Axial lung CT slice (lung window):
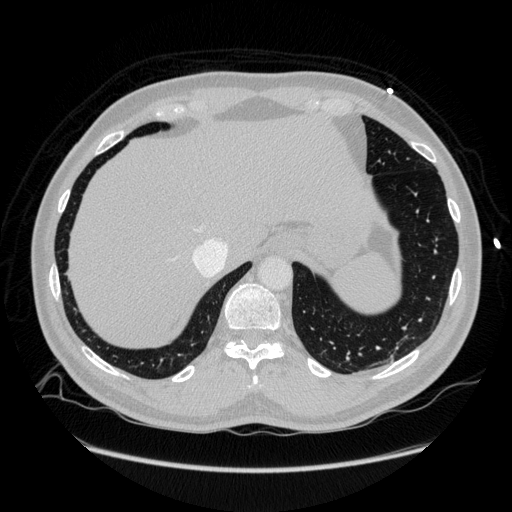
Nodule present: no